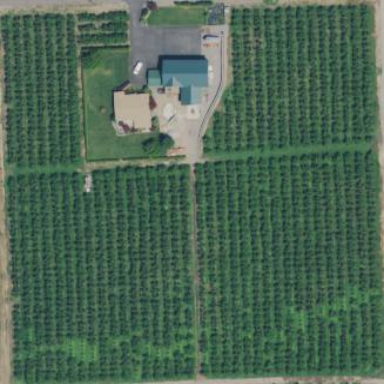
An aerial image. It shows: Orchard.